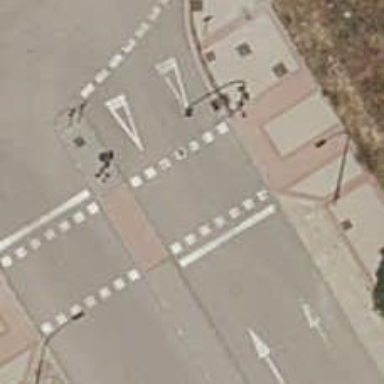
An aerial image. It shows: Uncontrolled crossing on the road.